Question: I tried to fit my 'sap.ui.table.Table' into a 'sap.f.DynamicPage' but the table height won't dynamically resize to the available space in the page content.
I tried to implement the 'sap.m.VBox' with the table attribute 'visibleRowCountMode="Auto"' to fix this problem but the table height is just fixed to the 'minAutoRowCount' parameter of the table.

Here is the code snippet of the table inside the page content:
'''
<f:content>
<VBox fitContainer="true">
<OverflowToolbar>
<!-- ... -->
</OverflowToolbar>
<table:Table visibleRowCountMode="Auto"
minAutoRowCount="10"
noData="{i18n>noDataText}"
width="auto">
<!-- ... -->
</table:Table>
</VBox>
</f:content>
'''
Any suggestions how the height of the table is resized, for example, if the page header is collapsed / expanded?
SAPUI5 Version: 1.60.1
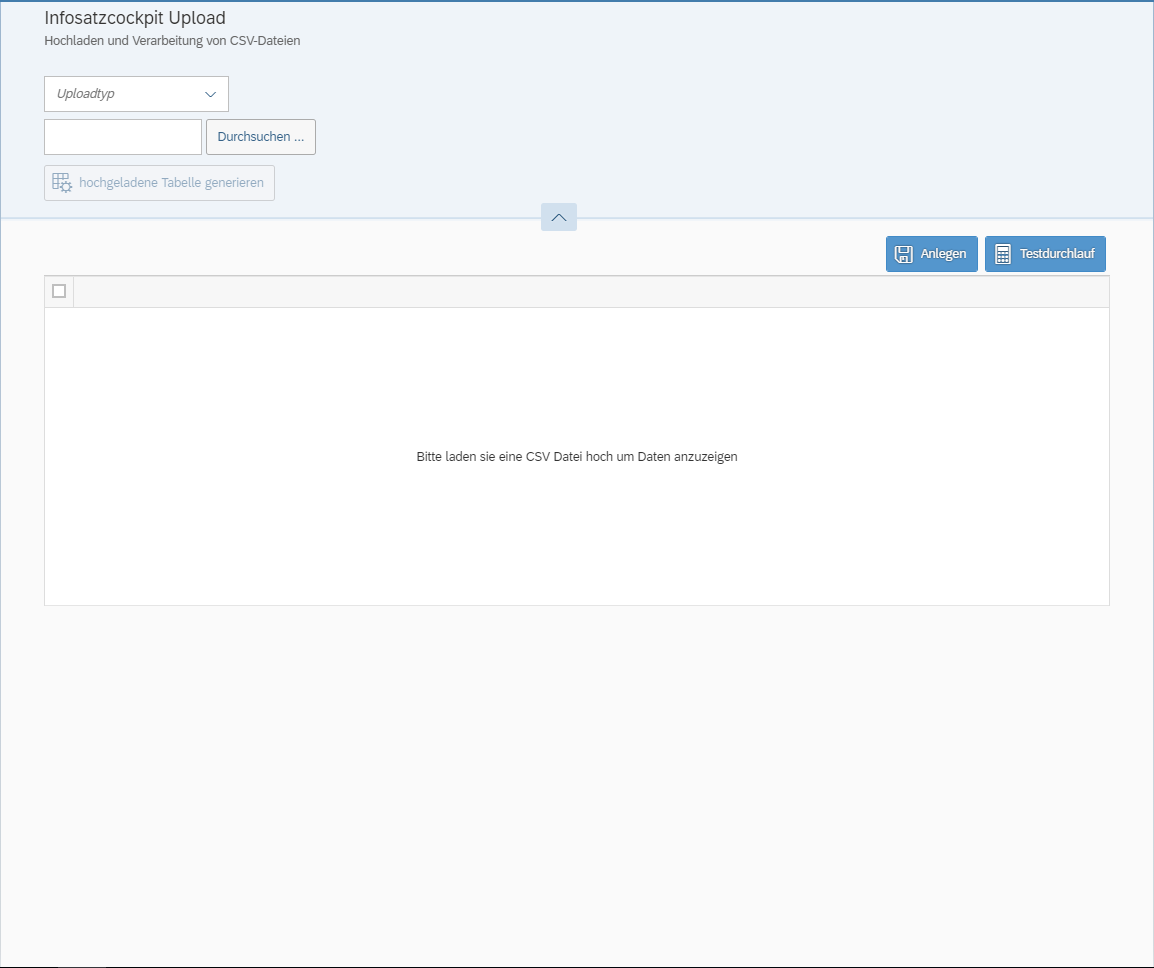
Answer: Update: adding FlexItemData growFactor worked for my smarttable.
use property
'''
visibleRowCountMode="Auto"
'''
Update
'''
<layoutData>
<FlexItemData growFactor="1" baseSize="0%"/>
</layoutData>
'''
table:
'''
<Table id="DynamicTableId" selectionMode="MultiToggle" visibleRowCountMode="Auto" minAutoRowCount="10" noData="{i18n>noDataText}"
fixedColumnCount="1" showColumnVisibilityMenu="true" modelContextChange="onModelContextChange" width="auto">
<layoutData>
<FlexItemData growFactor="1" baseSize="0%"/>
</layoutData>
</Table>
'''
regards